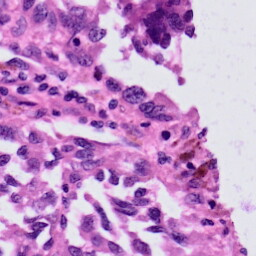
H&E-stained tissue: Skin